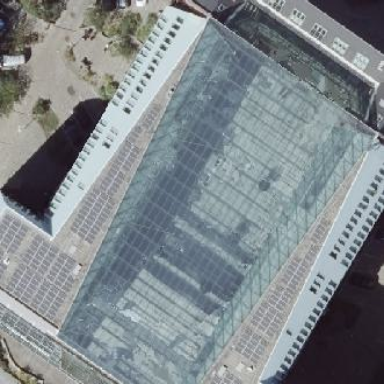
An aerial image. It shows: Roof made of glass.